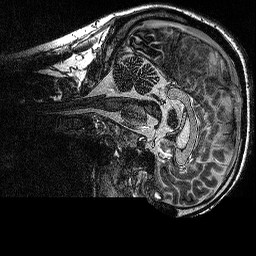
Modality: MP2RAGE
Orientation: sagittal
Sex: male
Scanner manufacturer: siemens
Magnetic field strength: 3 T
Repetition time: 5 s
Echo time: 0.00292 s